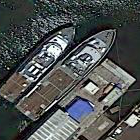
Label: civil